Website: crate-barrel
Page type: delivery-shipping
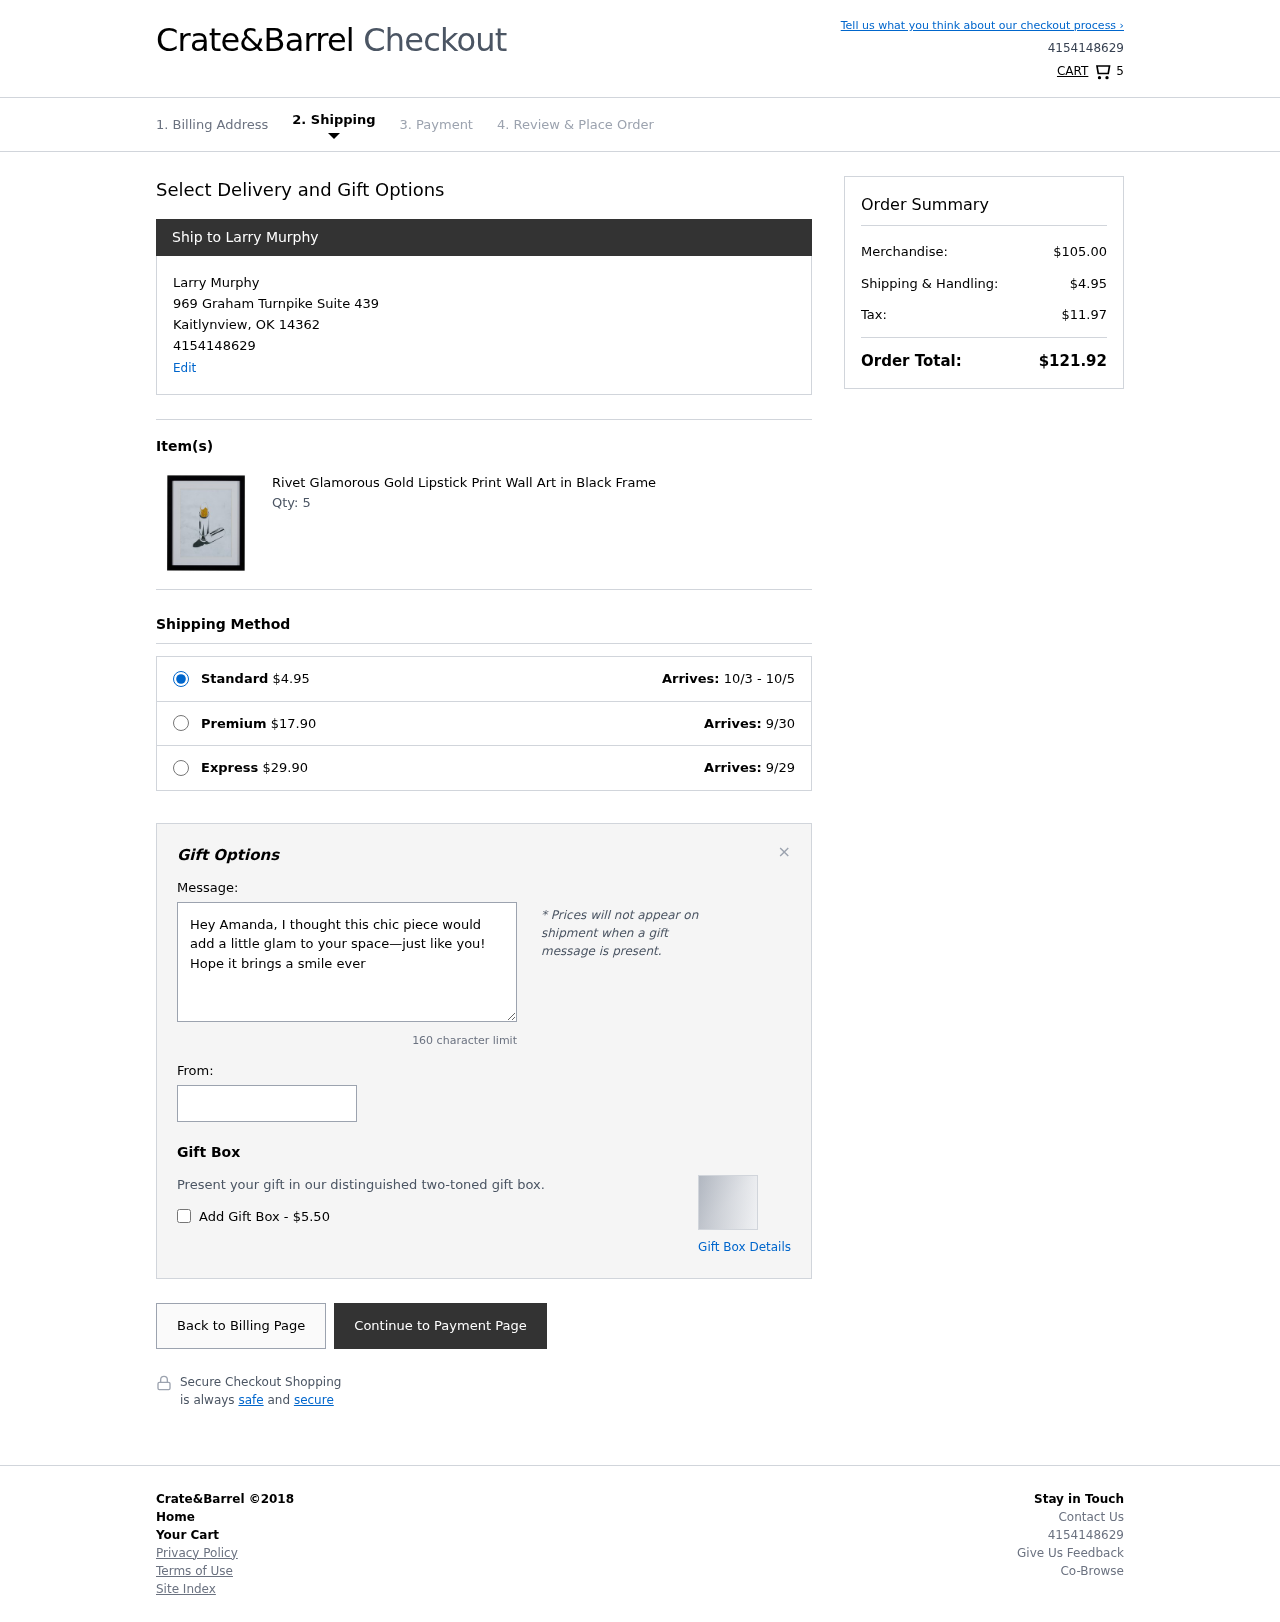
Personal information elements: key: PII_CITY
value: Kaitlynview
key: PII_FULLNAME
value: Larry Murphy
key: PII_PHONE
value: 4154148629
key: PII_POSTCODE
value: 14362
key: PII_STATE_ABBR
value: OK
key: PII_STREET
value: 969 Graham Turnpike Suite 439
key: PII_FIRSTNAME
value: Larry
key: PII_LASTNAME
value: Murphy
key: PII_FULLNAME2
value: Larry Murphy
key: PII_FULLNAME3
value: Larry Murphy
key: PII_FIRSTNAME2
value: Larry
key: PII_FIRSTNAME3
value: Larry
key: PII_LASTNAME2
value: Murphy
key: PII_LASTNAME3
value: Murphy
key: PII_FIRSTNAME_DERIVED
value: Larry
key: PII_LASTNAME_DERIVED
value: Murphy
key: PII_FULLNAME_DERIVED
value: Larry Murphy
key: PII_NAME_FULL_DERIVED
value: Larry Murphy
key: PII_PHONE_LINE
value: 8629
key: PII_PHONE_SUFFIX
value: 8629
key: PII_PHONE2
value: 4154148629
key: PII_PHONE3
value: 4154148629
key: PII_PHONE_NUMERIC
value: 4154148629
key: PII_PHONE_LINE_NUMERIC
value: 8629
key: PII_PHONE_SUFFIX_NUMERIC
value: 8629
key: PII_PHONE2_NUMERIC
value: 4154148629
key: PII_PHONE3_NUMERIC
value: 4154148629
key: PII_PHONE_DIGITS
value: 4154148629
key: PII_PHONE_LAST4
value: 8629
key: PII_GIFT_MESSAGE
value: Hey Amanda, I thought this chic piece would add a little glam to your space—just like you! Hope it brings a smile every time you see it. Enjoy!
Larry
Product elements: key: PRODUCT1_NAME
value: Rivet Glamorous Gold Lipstick Print Wall Art in Black Frame
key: PRODUCT1_QUANTITY
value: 5
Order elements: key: ORDER_NUM_ITEMS
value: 5
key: ORDER_SHIPPING_COST
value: $4.95
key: ORDER_DELIVERY_DATE
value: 10/3 - 10/5
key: PREMIUM_SHIPPING_COST
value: $17.90
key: PREMIUM_DELIVERY_DATE
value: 9/30
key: EXPRESS_SHIPPING_COST
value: $29.90
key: EXPRESS_DELIVERY_DATE
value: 9/29
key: ORDER_SUBTOTAL
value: $105.00
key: ORDER_SHIPPING_COST2
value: $4.95
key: ORDER_TAX
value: $11.97
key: ORDER_TOTAL
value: $121.92